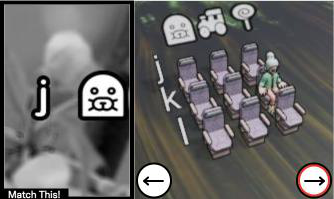
Task: seats
Answer: no